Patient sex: M
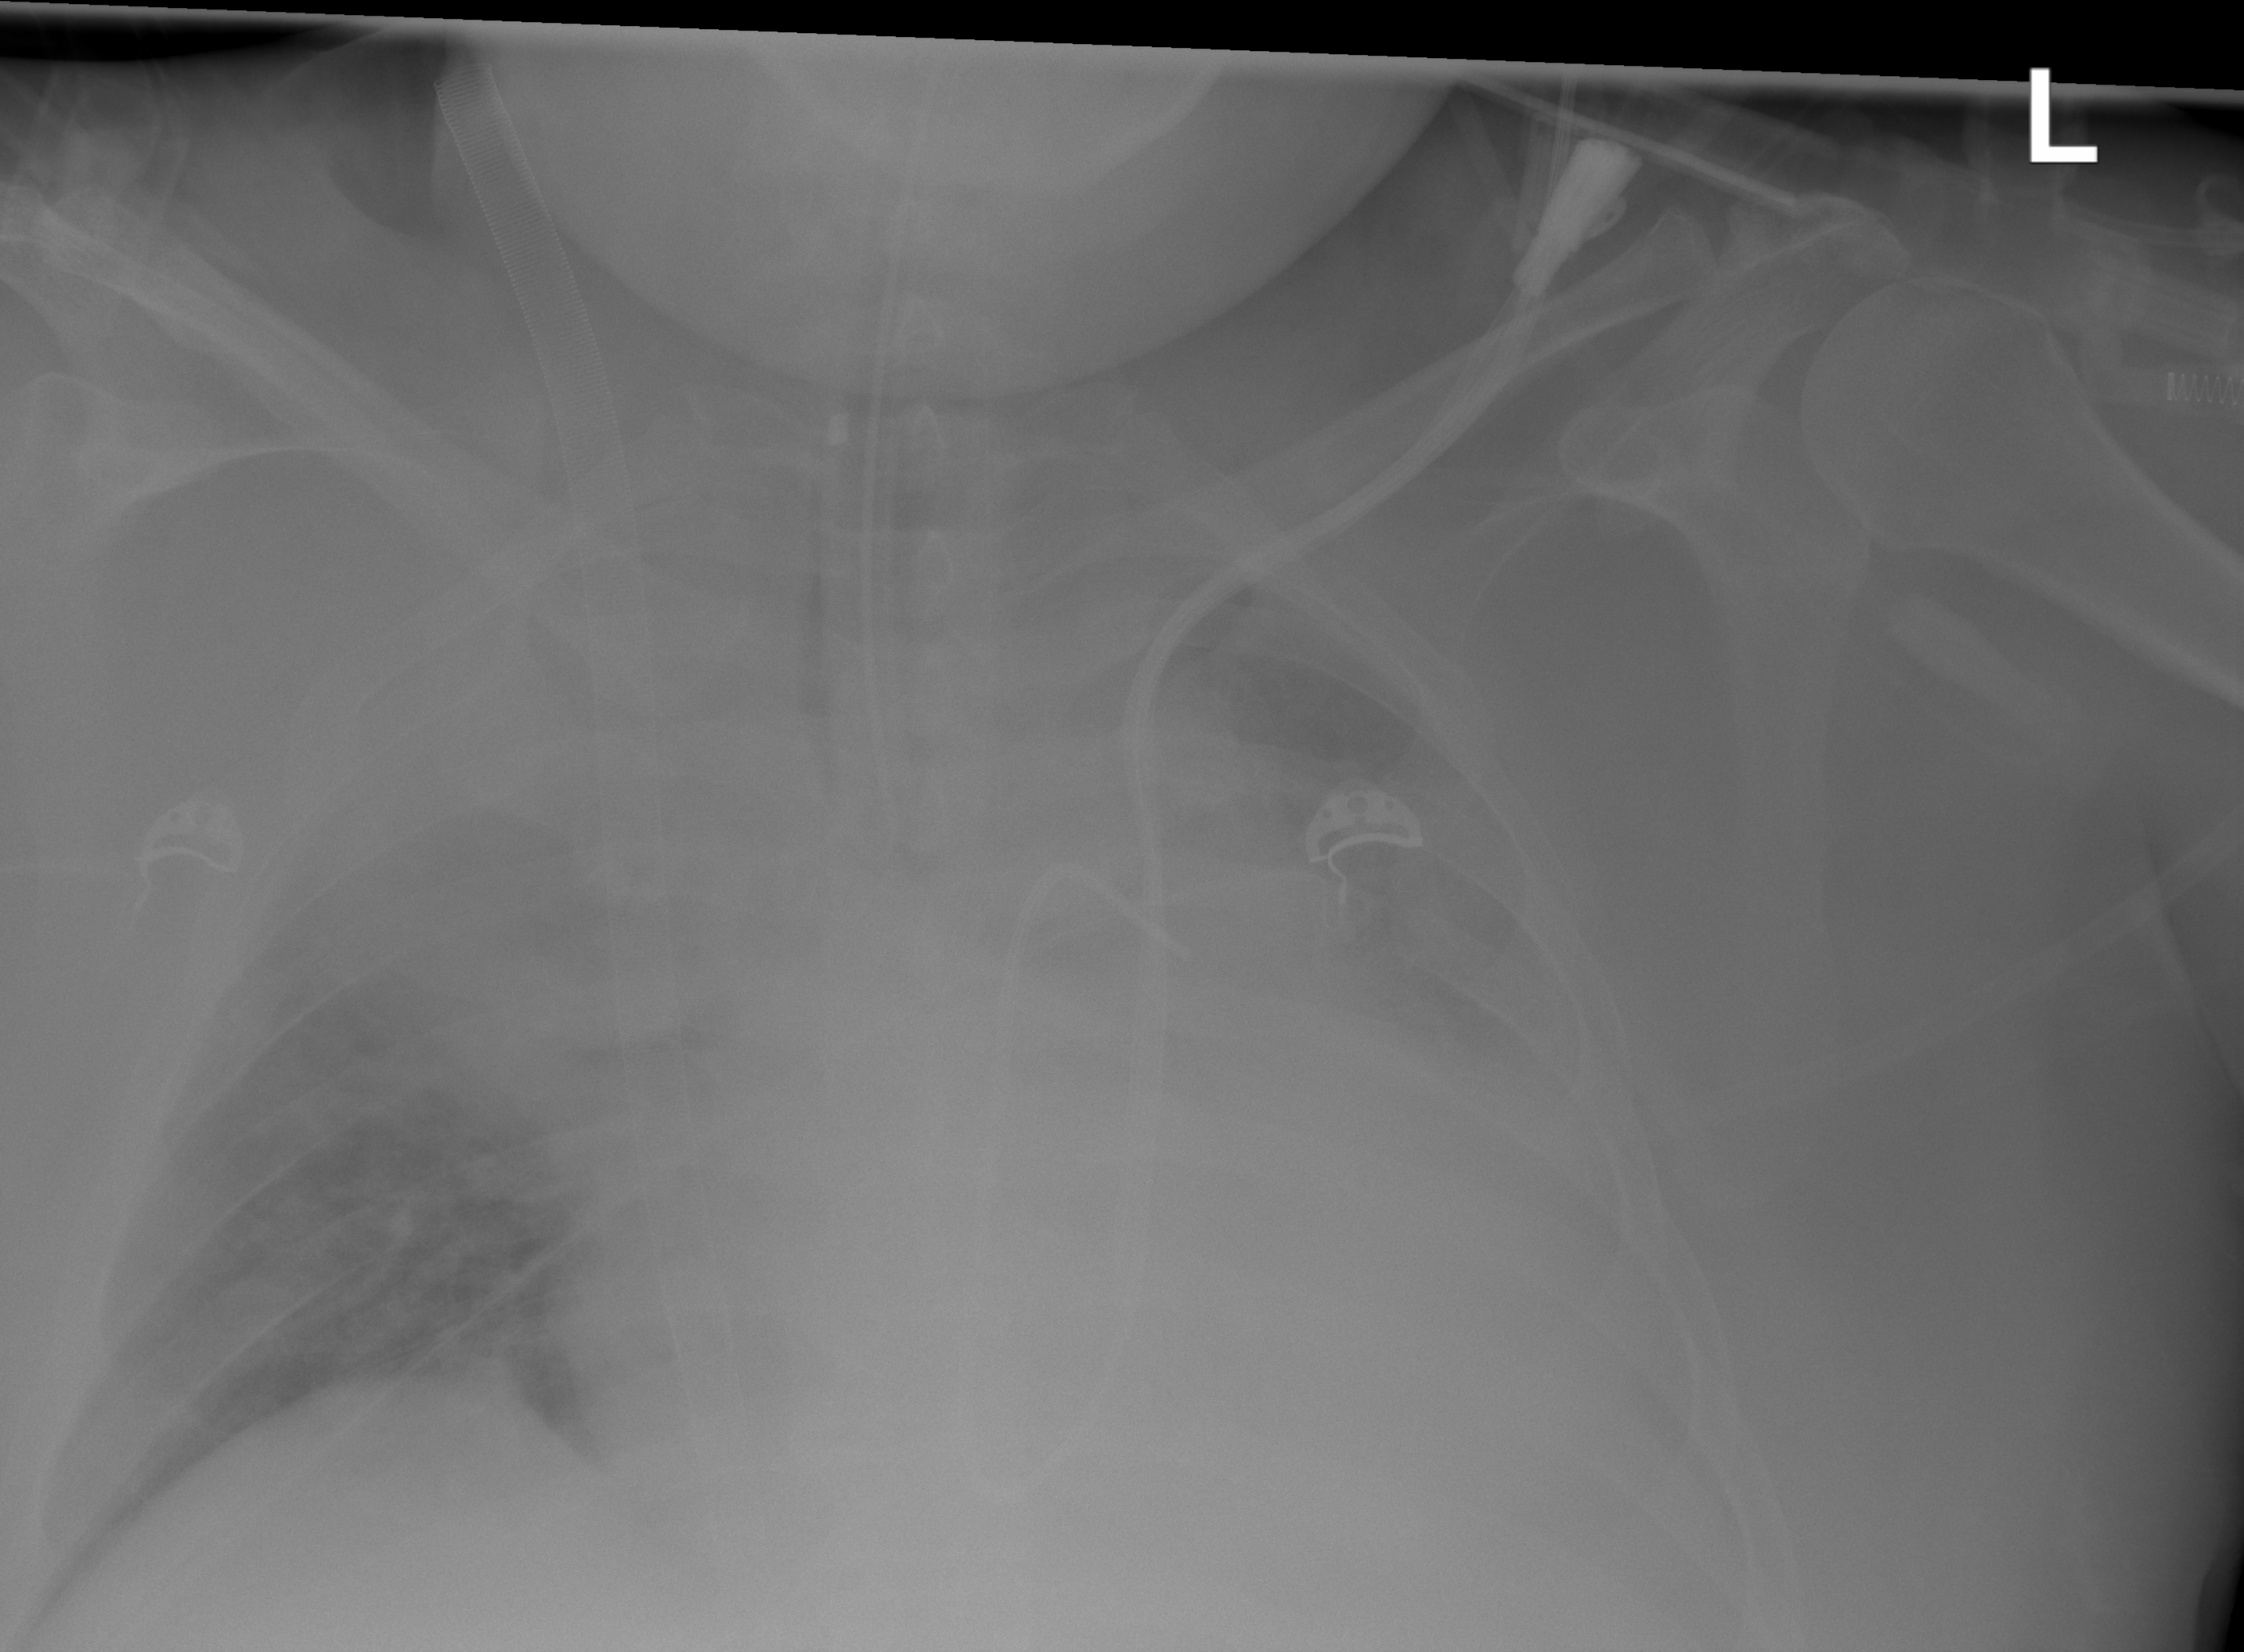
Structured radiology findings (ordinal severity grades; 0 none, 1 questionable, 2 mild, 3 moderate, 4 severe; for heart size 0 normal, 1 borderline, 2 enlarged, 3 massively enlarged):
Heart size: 2
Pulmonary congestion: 0
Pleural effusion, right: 0
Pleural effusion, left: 2
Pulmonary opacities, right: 3
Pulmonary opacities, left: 2
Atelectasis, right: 3
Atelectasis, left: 3